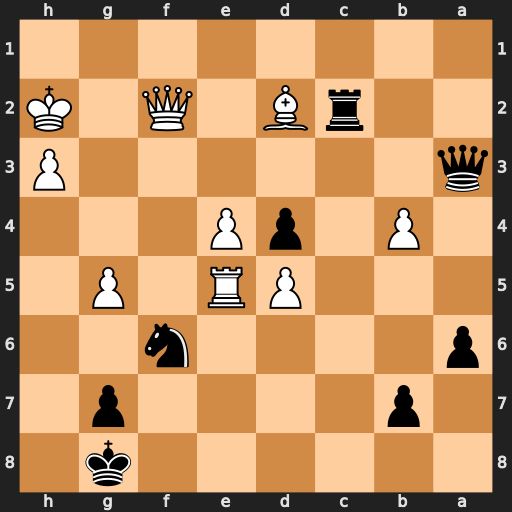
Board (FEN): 6k1/1p4p1/p4n2/3PR1P1/1P1pP3/q6P/2rB1Q1K/8
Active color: b
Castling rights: -
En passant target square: -
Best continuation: Qb2 gxf6 Rxd2 f7+ Kh7 Qxd2 Qxd2+